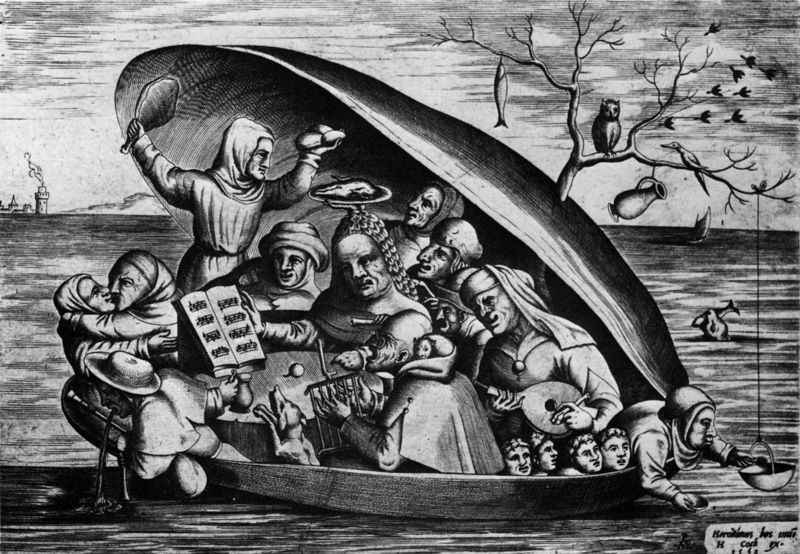
Titel: Spielleute in der Muschelschale; südniederländisch; basierend auf Hieronymus Bosch
Schlagwörter: baum, zeichnung, musik, boot, krug, kuss, noten, musizieren, schinken, leuchtturm, festmahl, fisch, singen, muschel, laute, mandoline, eule, grotesk, barren, sins, absurd, print, paper, tree, boat, etching, figures, black and white, jugs, nutshell, score, vices, owl